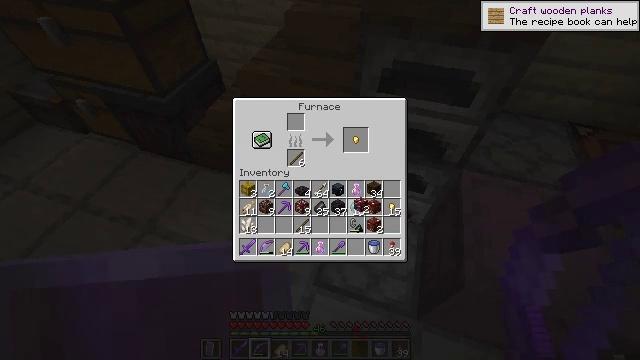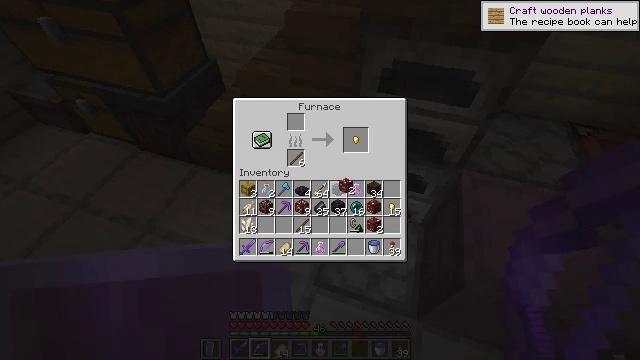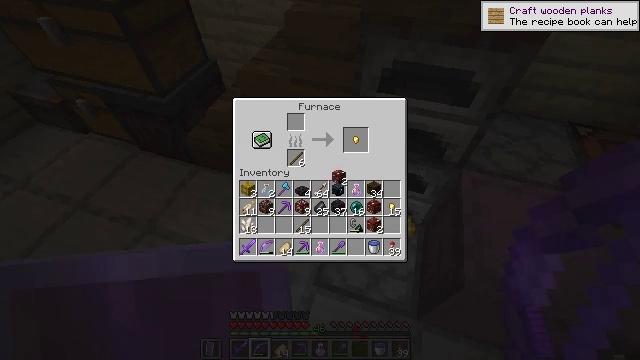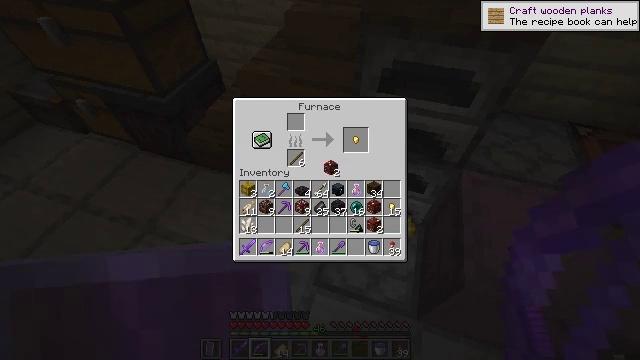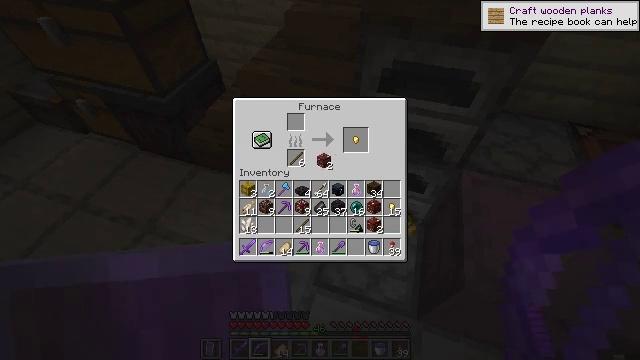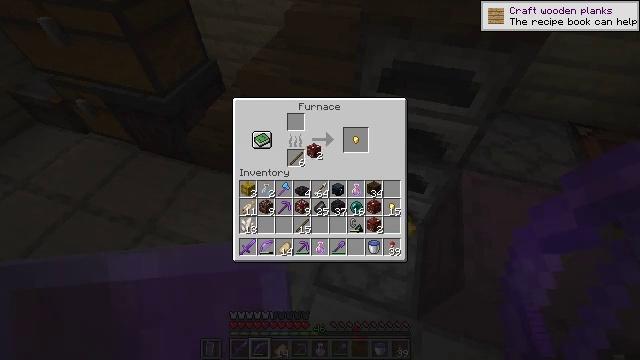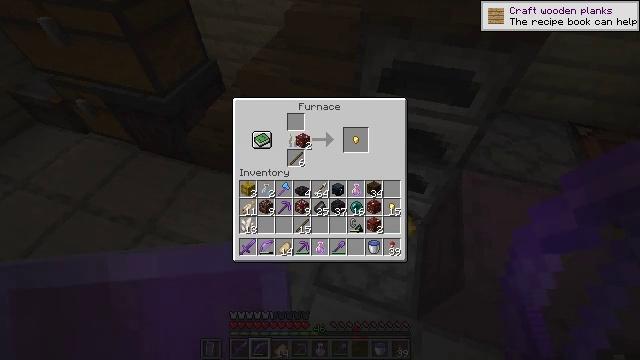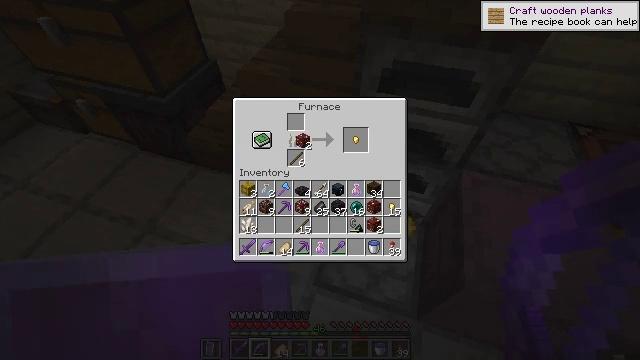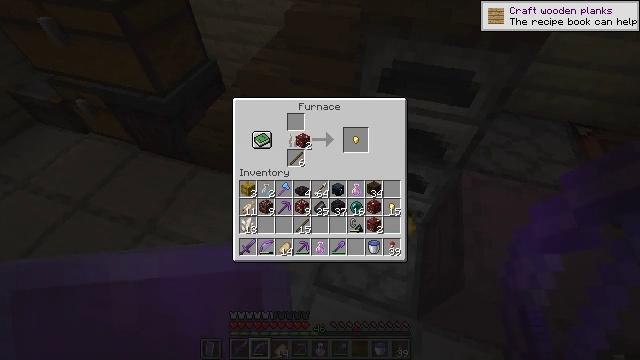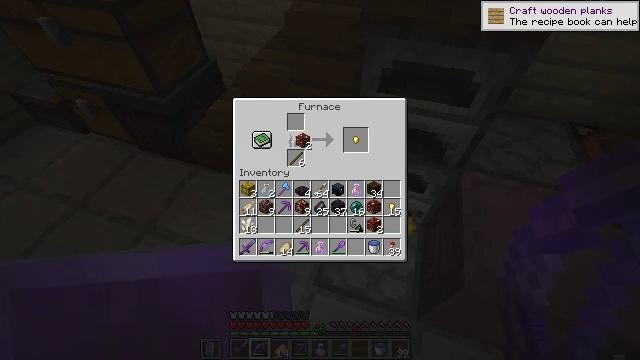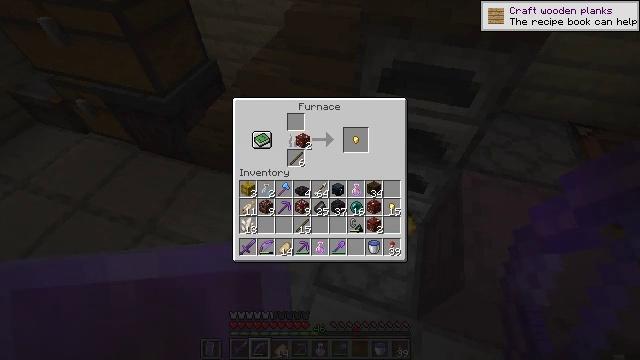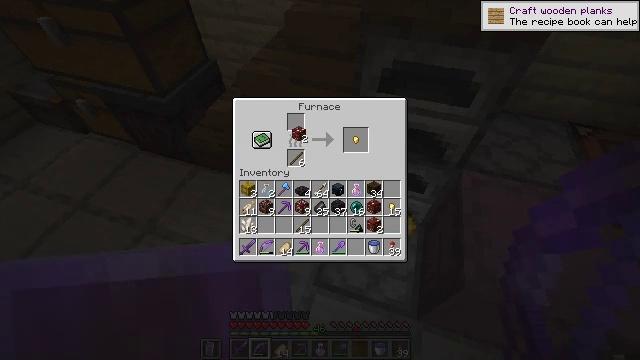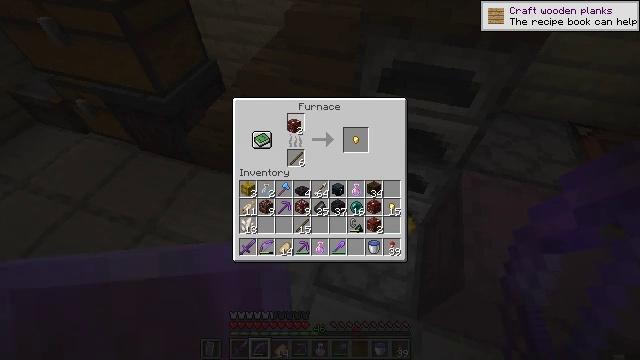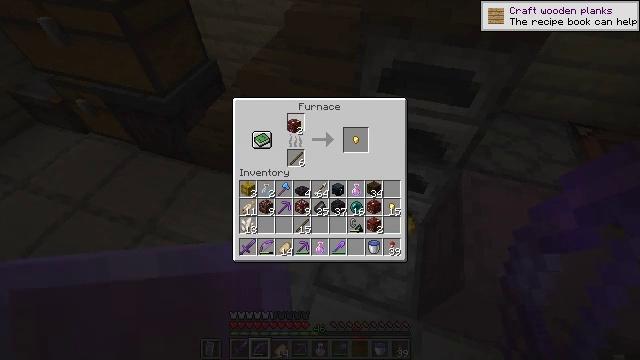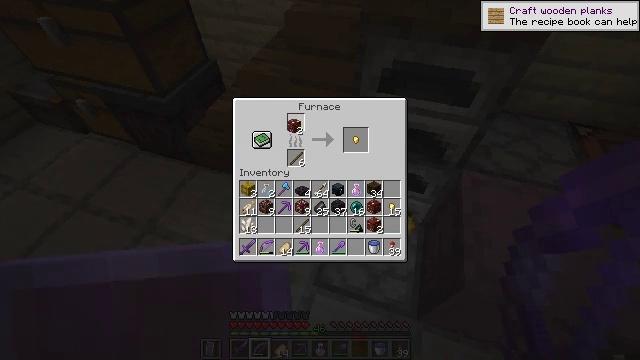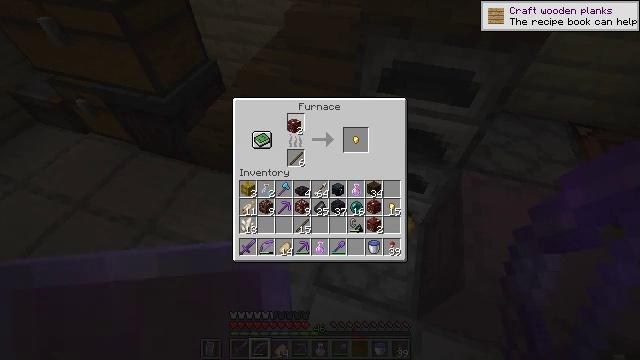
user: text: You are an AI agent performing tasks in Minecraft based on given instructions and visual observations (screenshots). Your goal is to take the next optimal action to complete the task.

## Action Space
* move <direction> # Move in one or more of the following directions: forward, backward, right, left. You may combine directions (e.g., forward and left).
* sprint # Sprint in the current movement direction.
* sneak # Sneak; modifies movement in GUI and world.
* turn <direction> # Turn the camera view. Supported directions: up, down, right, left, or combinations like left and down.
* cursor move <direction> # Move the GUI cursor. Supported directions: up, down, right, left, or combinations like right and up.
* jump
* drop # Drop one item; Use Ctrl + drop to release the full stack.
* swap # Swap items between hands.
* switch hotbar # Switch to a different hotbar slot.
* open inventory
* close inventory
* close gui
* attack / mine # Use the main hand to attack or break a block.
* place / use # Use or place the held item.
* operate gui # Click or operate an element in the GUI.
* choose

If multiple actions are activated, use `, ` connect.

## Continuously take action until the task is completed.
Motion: motion action
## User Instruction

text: craft item air
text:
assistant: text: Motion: turn left and up
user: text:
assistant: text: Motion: turn left and up
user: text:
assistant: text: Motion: turn left and up
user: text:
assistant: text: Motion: turn left and up
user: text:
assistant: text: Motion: turn left and up
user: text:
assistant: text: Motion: turn left and up
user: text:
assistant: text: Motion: no_op
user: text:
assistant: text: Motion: no_op
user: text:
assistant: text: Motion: no_op
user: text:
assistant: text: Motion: no_op
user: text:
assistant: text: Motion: no_op
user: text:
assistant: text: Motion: turn up
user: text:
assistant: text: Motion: no_op
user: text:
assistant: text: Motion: no_op
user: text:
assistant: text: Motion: no_op
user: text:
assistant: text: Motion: no_op
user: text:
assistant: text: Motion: no_op
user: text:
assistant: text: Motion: attack / mine
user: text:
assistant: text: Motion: attack / mine
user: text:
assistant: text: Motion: attack / mine
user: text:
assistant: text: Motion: no_op
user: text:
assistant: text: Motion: no_op
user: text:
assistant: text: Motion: no_op
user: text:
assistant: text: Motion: no_op
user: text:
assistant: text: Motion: no_op
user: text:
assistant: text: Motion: no_op
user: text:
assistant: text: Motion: no_op
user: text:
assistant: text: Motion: no_op
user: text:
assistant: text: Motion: no_op
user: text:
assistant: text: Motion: no_op